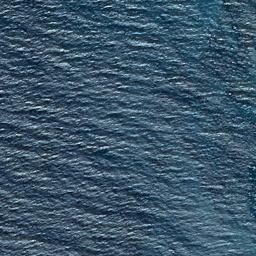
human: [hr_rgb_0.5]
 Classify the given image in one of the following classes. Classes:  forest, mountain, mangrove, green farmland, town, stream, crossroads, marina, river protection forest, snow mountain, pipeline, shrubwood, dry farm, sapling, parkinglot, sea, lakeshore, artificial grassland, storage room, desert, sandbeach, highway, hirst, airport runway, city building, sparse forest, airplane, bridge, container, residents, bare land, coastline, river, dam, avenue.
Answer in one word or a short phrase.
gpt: sea